Question: I have been looking for days but could not figure it out. The biggest requirement is to have the image processed on the server and I can embed the url.
I have two datasets that I want to plot on the graph. I would like to use dataset 1 as a line graph, then dataset 2 as a bar graph.
I've used the chart wizard(<URL> to take a base image to insert dataset 1 and 2. However dataset 2 is also a line graph instead of the desired bar graph.
Here is an example of the two datasets:

I am open to using a different api or script that can do so.
Thanks,
Dan
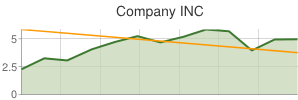
Answer: What I ended up doing to solve my problem was to use pcharts. I would generate a url with the pcharts on the server side and embed url as an image. It looked like it worked. Google's API required js to execute to complete a combo chart where as pcharts did not.